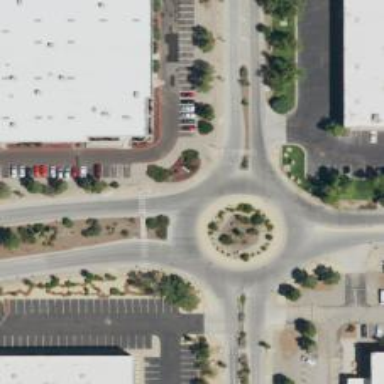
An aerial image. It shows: Tertiary road leading to roundabout.